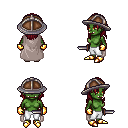
a pixel art fantasy rpg character, female body template, orc, green skin, gray cape, white pants, brunette long hairstyle, chain helm, gold gloves, gold boots, dagger, four views (front, back, left, right), 2x2 character sprite sheet, small pixel art, hard edges, no anti-aliasing